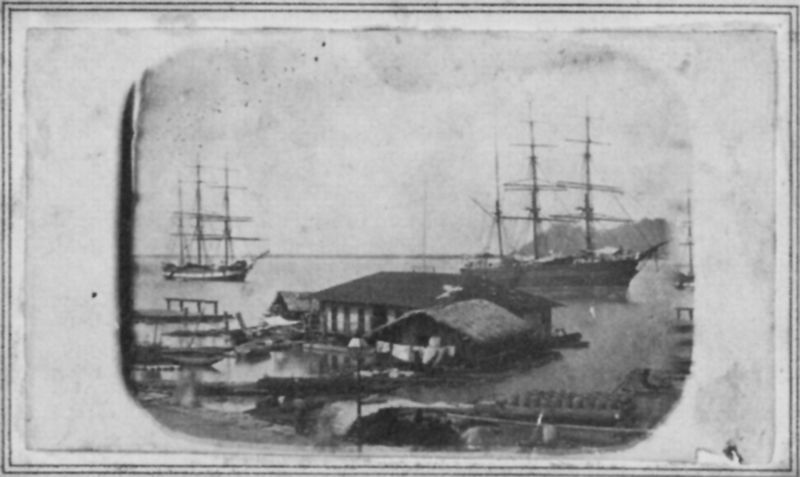
Titel: Valparaiso
Künstler: R. Tossell
Standort: New York
Institution: Sammlung Hack Hoffenberg
Schlagwörter: berg, felsen, himmel, meer, wasser, weiß, wolken, landschaft, see, stadt, ufer, wäsche, fenster, grau, holz, lampe, laterne, schwarz, tür, blick, dach, gebäude, haus, weg, alt, rahmen, ferne, horizont, häuser, spiegelung, weite, brüstung, gewässer, kanal, insel, land, boot, boote, kahn, rund, schuppen, bewölkt, küste, schiff, schiffe, segel, segelboot, segelschiffe, rahmung, ansicht, wäscheleine, leine, mast, segelschiff, berge, fels, dächer, graphik, linien, hütten, türe, rand, bug, hafen, anleger, kai, masten, pier, seile, steg, detail, balken, tor, bucht, segelboote, takelage, unscharf, segeln, segler, stege, foto, fotografie, photographie, schwimmen, schwarz-weiß, strich, fleck, photo, ecken, flecken, kiel, verschwommen, bootshaus, straßenlaterne, fleckig, stange, anker, maste, deck, schlieren, fotographie, aufnahme, anlegestelle, ablegen, rumpf, ware, photografie, ankommen, hallen, gerefft, schifffahrt, dreimaster, waren, daguerrotypie, rah, quermasten, abgetakelt, verwaschen, lichtbild, güter, hausboot, daguerreotypie, wweiß, docks, arktis, gaffel, boothäuser, flußboote, glasnegativ, swegelschiff, häuscer, haus meer